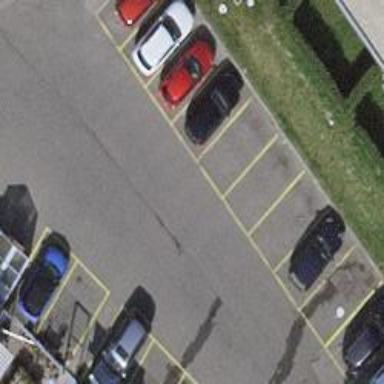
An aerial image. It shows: Parking area with surface.